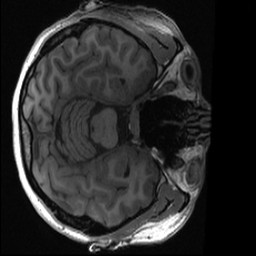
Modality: T1w
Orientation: axial
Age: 22
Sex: female